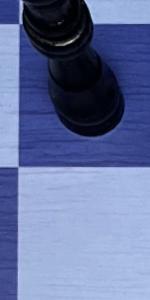
Label: Empty